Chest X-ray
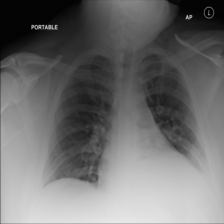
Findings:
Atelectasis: negative
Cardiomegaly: negative
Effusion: negative
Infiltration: negative
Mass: negative
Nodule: negative
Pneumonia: negative
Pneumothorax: negative
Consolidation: negative
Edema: negative
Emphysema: negative
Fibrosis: negative
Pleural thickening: negative
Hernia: negative